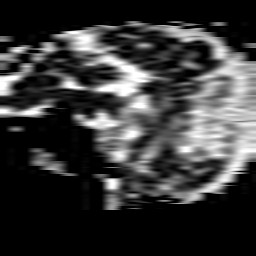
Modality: ADC
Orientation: sagittal
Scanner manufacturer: philips
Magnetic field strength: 1.5 T
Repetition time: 4.607 s
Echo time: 0.07871 s